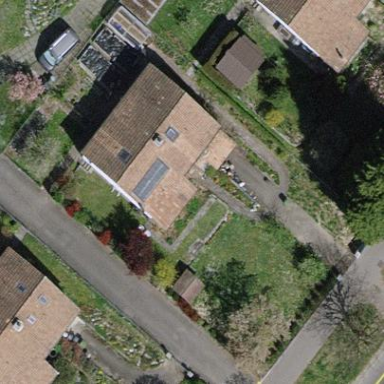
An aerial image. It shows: Garden surrounded by fence.